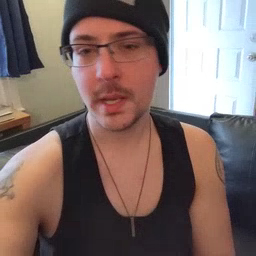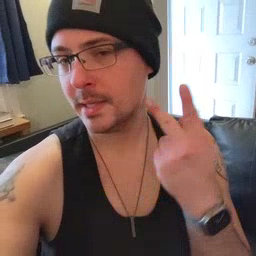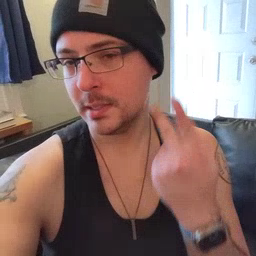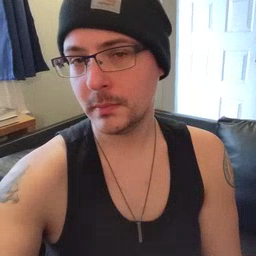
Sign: kitty